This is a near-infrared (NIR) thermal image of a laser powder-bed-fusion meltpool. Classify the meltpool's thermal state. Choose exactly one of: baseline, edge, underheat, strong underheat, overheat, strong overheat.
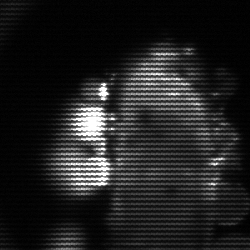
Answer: strong underheat